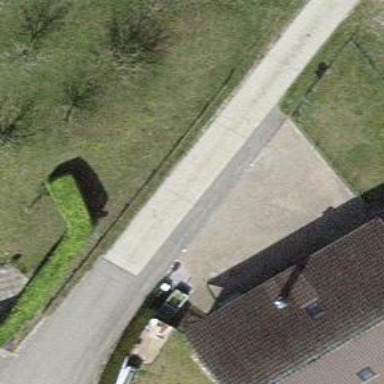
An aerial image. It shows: Service road with grade 1 tracktype.